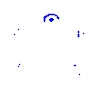
Particle: kaon